Interaction volume radius: 10 \u00c5
Interaction volume height: 30 \u00c5
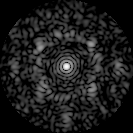
Disorder parameter: 0.7016